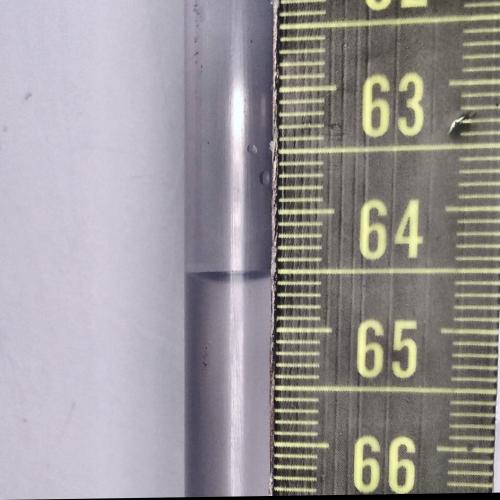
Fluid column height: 64.5 cm